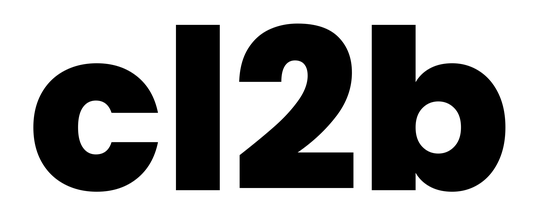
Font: Poppins-ExtraBold